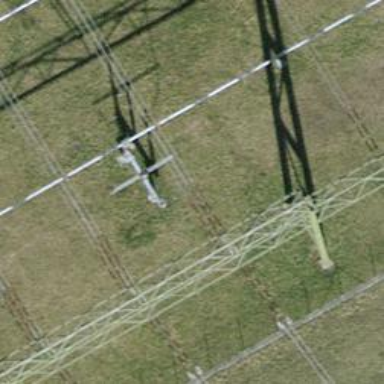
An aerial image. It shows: Switch used for power control.